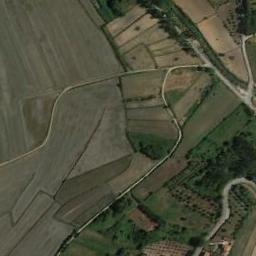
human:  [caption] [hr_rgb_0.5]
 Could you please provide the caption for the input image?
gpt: There is a straight path between the terraces .

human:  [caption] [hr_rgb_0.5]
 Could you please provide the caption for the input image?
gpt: The bare and green terrace is next to some trees .

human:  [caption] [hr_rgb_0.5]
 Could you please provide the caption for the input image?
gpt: A large layer of brown and green mixed terraces with several winding narrow paths .

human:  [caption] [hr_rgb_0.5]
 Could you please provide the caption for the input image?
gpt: Many green plants are on the terrace .

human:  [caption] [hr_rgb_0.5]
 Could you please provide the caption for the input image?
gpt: There are some green trees beside the terraces .